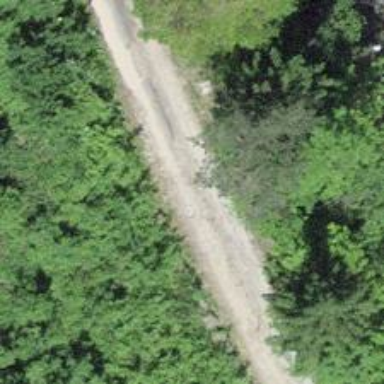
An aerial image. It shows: Paved driveway serving as service road.